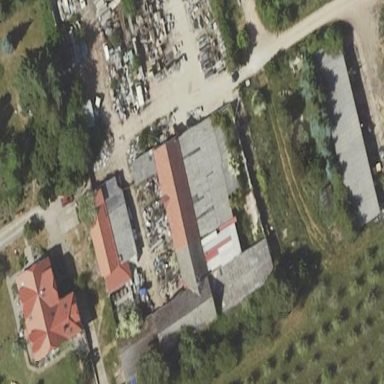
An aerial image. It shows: Farmyard area.